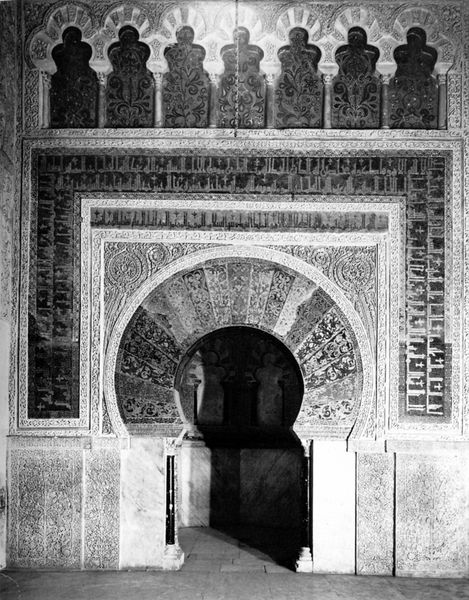
Titel: Mezquita de Córdoba, Moschee von Córdoba
Standort: Córdoba (EU - E - Andalusien)
Schlagwörter: dunkel, weiß, grau, licht, marmor, schwarz, säulen, tür, gebäude, muster, ornament, stein, kirche, rund, düster, bogen, mauer, tor, galerie, foto, eingang, orientalisch, torbogen, strahlen, geheimnis, kathedrale, arabisch, kapelle, tempel, viereck, türkei, osten, borten, cordoba, bogen mihrab moschee, schlüssel